Field crop: tomato
Growth stage: 2
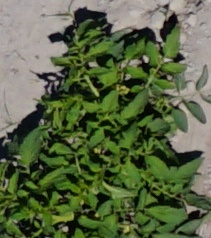
Species: tomato